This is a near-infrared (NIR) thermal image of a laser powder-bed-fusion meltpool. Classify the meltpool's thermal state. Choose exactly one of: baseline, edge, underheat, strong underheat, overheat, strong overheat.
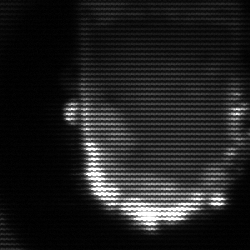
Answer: baseline